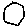
Label: hexagon